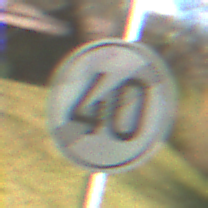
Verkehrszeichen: EndeGeschwindigkeit40
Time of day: MorningAfternoon
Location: Outdoor (Nature)
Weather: PartlyCloudy
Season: NotSpecified
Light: Natural